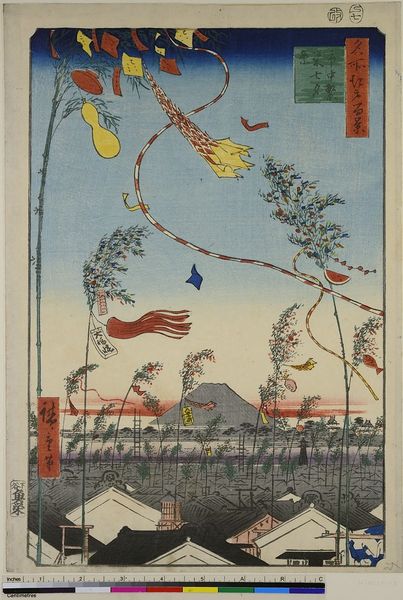
Titel: Die Stadt erblüht zum Tanabata-Fest, Blatt 73 aus der Serie: 100 berühmte Ansichten von Edo
Künstler: Utagawa Hiroshige
Standort: Hamburg
Institution: Museum für Kunst und Gewerbe Hamburg
Schlagwörter: baum, blau, vogel, grau, rot, häuser, strauch, wind, blatt, girlande, holzschnitt, japan, flattern, schriftzeichen, vulkan, druckgraphik, druckgrafik, kranz, buchseite, zeit, farbholzschnitt, edo, fuji, reproduktionen, volcano, vukan, druckerzeugnisse, feierlichkeiten, volksfeste, volcan, sternenfest, höser